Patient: sex M, age 52
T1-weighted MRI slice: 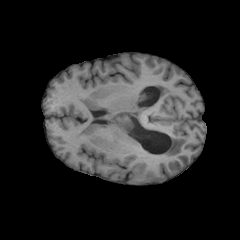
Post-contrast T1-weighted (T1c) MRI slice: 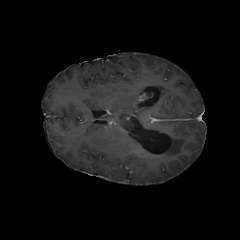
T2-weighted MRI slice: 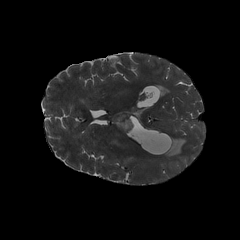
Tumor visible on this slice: yes
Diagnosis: Glioblastoma, IDH-wildtype
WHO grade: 4